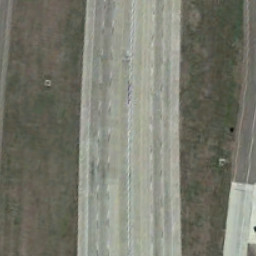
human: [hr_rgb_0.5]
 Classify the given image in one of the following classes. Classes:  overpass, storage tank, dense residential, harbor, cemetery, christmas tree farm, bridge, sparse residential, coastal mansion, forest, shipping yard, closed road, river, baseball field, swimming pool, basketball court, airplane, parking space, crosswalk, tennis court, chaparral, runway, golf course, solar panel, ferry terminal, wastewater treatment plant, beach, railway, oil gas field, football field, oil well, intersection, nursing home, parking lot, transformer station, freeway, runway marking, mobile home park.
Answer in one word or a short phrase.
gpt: freeway